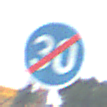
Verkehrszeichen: EndeMindestgeschwindigkeit
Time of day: MorningAfternoon
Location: Outdoor (RoadRail)
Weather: PartlyCloudy
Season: NotSpecified
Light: Natural